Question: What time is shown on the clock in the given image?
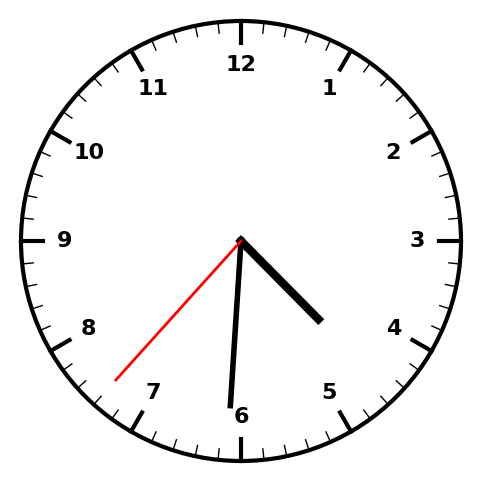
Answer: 04:30:37